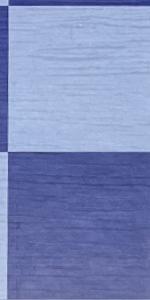
Label: Empty